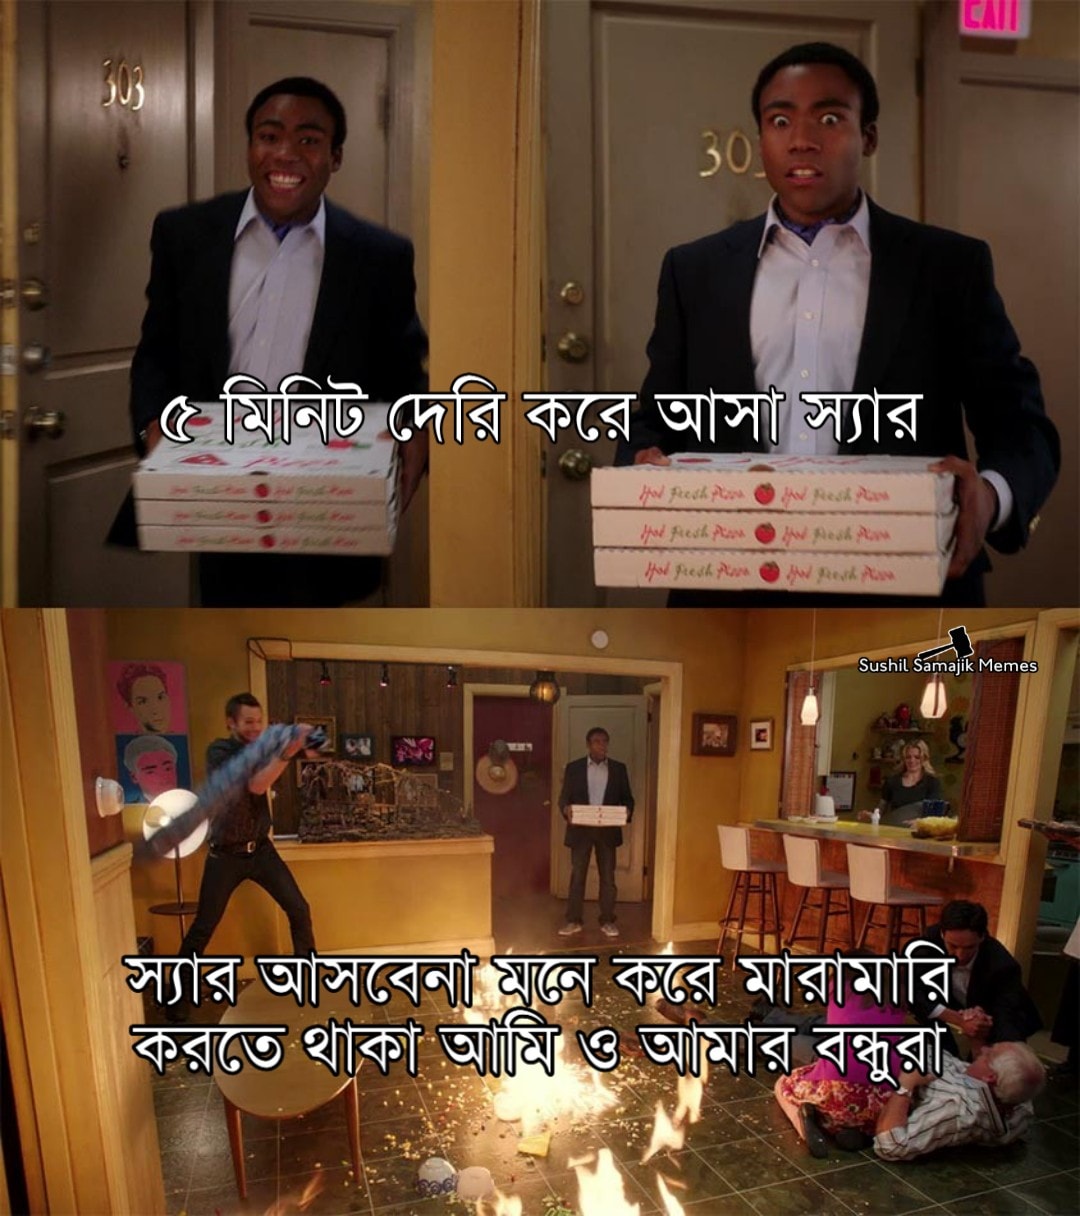
Caption: ৫ মিনিট দেরি করে আসা স্যার      স্যার আসবেনা  মনে করে মারামারি করতে থাকা আমি ও আমার বন্ধুরা
Label: non-hate